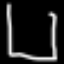
Label: square